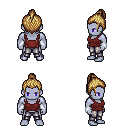
a pixel art fantasy rpg character, male body template, dark elf, purple skin, maroon pirate shirt, metal pants, blonde short topknot hairstyle, white cloth bracers, four views (front, back, left, right), 2x2 character sprite sheet, small pixel art, hard edges, no anti-aliasing